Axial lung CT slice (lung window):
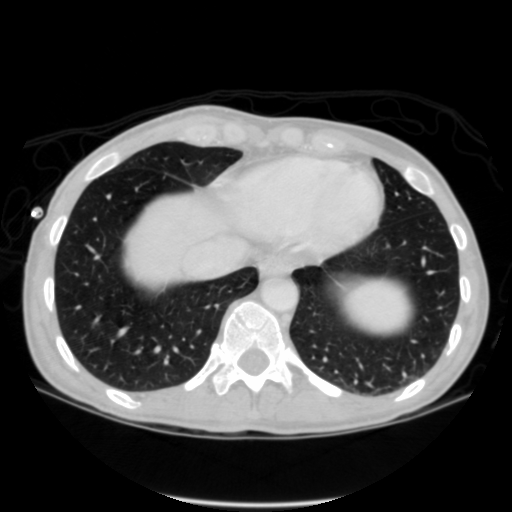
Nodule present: no